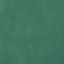
Label: SeaLake